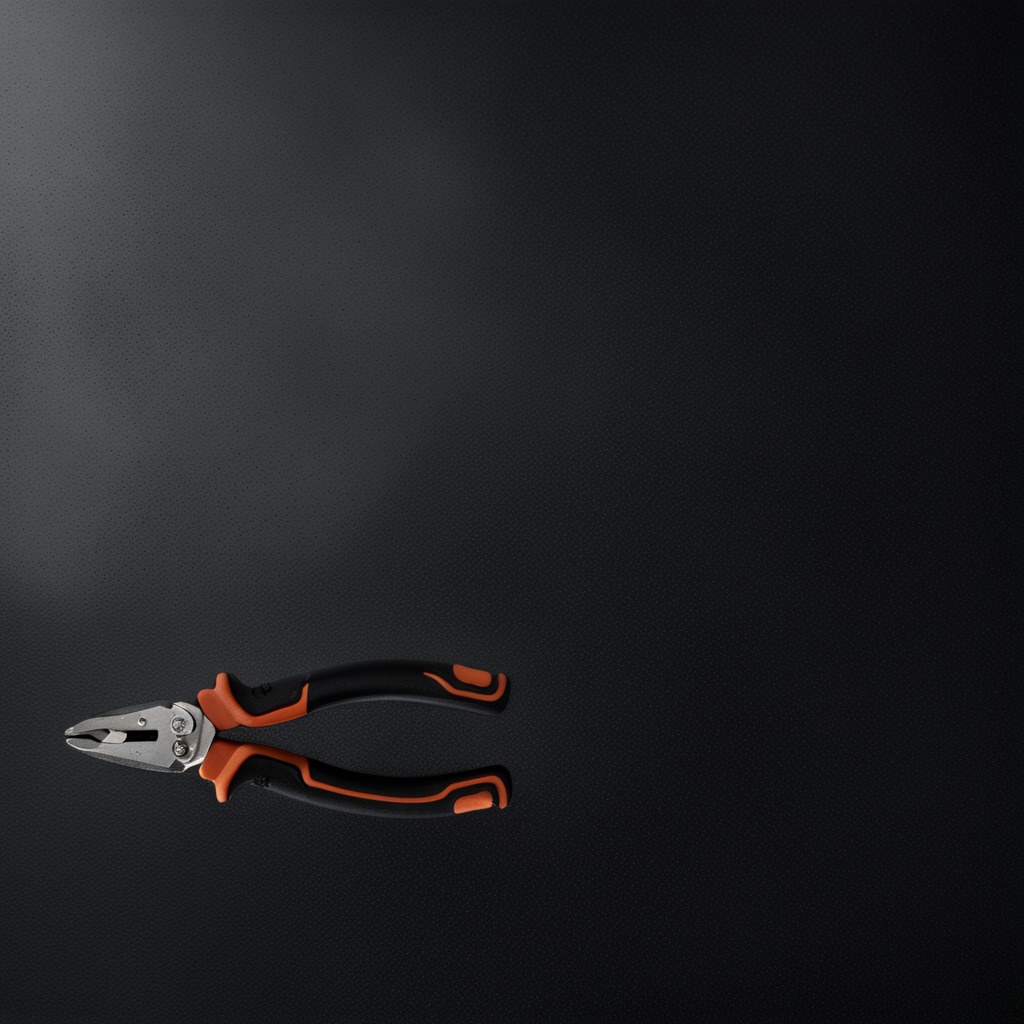
A plier is lying on the clean granite tabletop covered with a black rubber mat inside a workshop at night dim ambient light soft shadows worn but beneath the mat.